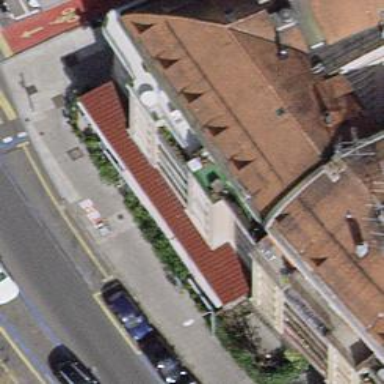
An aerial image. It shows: Restaurant.